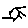
Label: sun